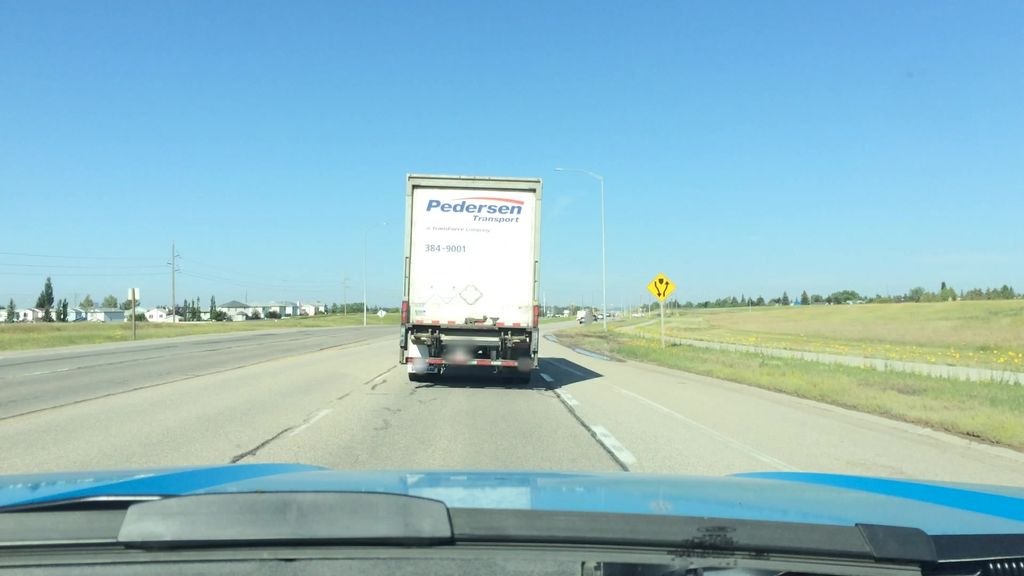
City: calgary